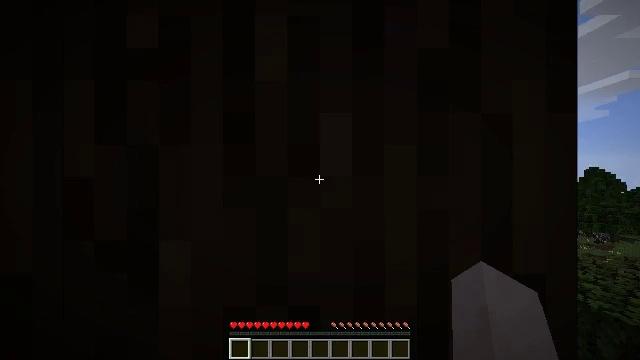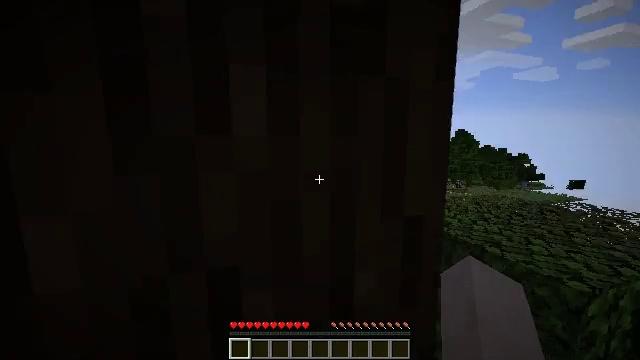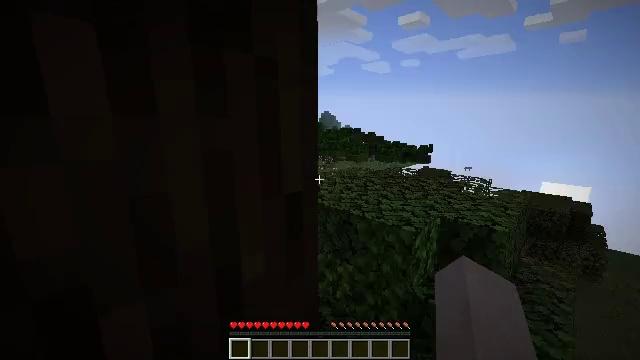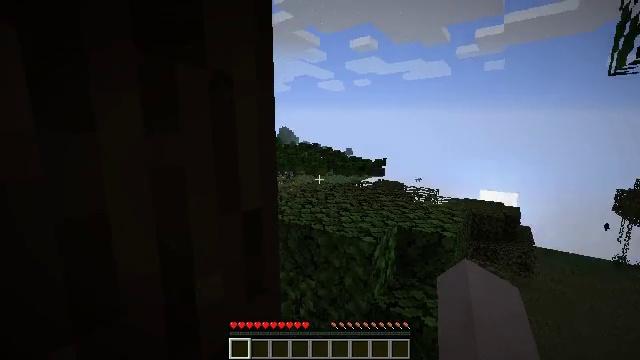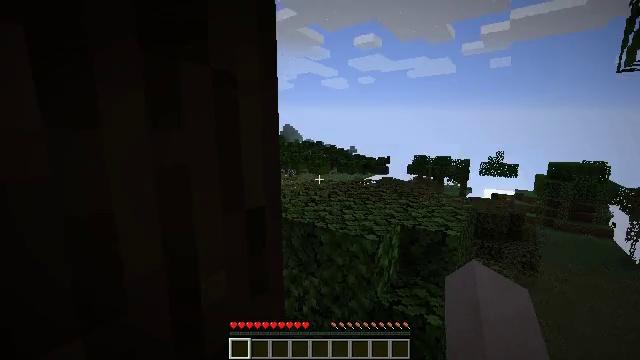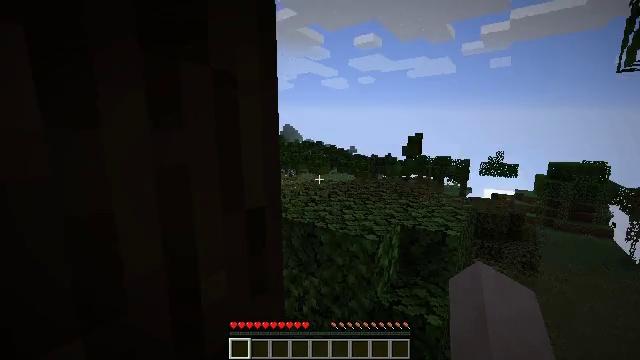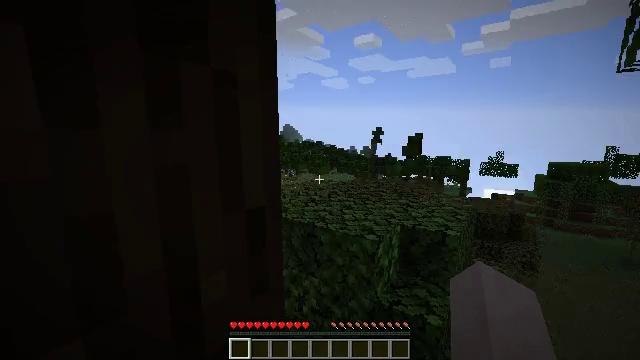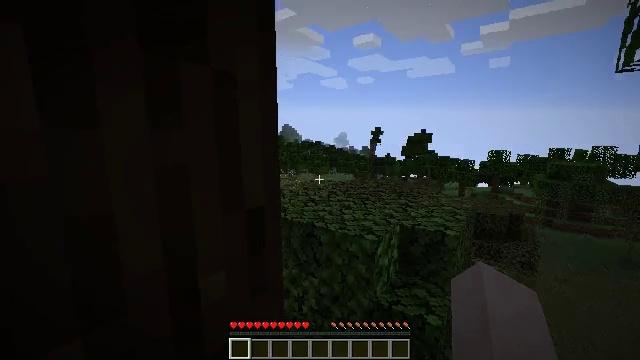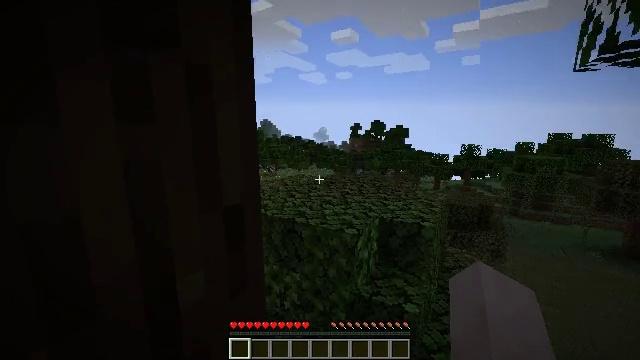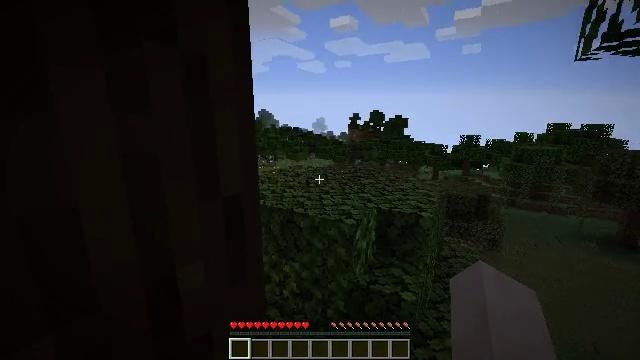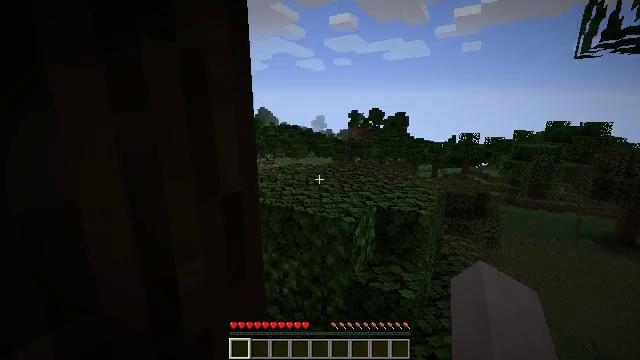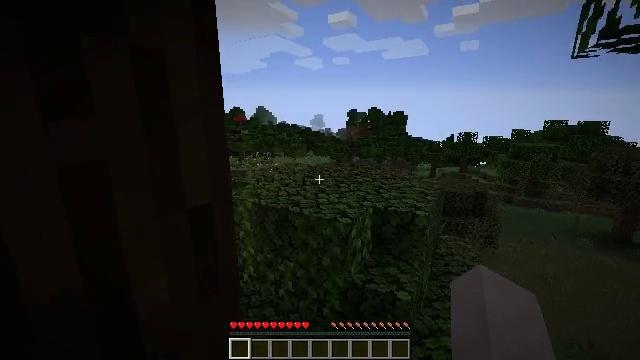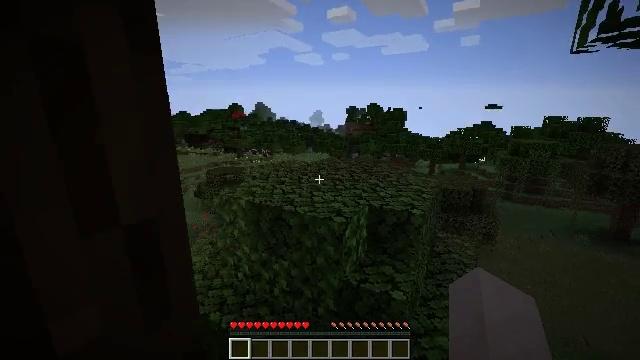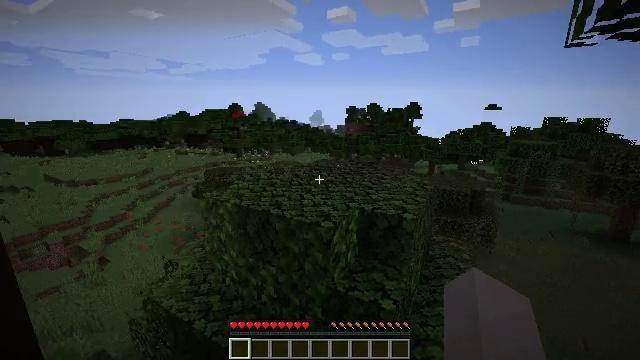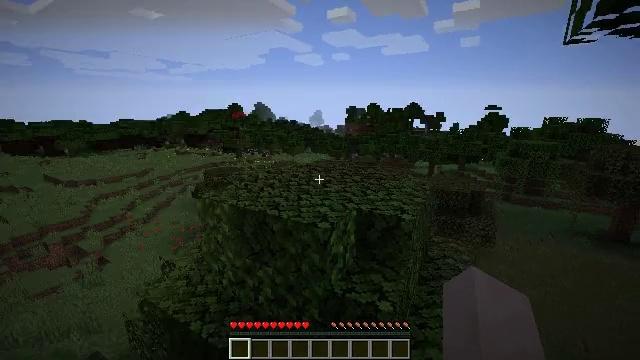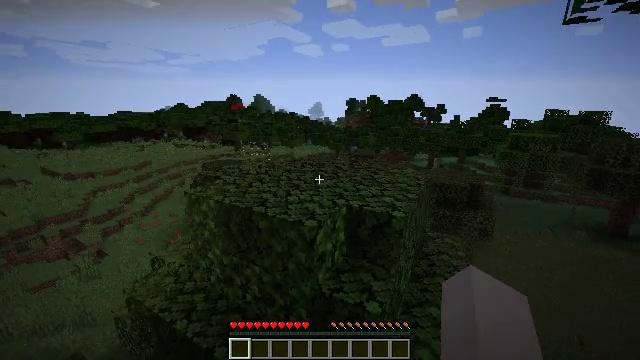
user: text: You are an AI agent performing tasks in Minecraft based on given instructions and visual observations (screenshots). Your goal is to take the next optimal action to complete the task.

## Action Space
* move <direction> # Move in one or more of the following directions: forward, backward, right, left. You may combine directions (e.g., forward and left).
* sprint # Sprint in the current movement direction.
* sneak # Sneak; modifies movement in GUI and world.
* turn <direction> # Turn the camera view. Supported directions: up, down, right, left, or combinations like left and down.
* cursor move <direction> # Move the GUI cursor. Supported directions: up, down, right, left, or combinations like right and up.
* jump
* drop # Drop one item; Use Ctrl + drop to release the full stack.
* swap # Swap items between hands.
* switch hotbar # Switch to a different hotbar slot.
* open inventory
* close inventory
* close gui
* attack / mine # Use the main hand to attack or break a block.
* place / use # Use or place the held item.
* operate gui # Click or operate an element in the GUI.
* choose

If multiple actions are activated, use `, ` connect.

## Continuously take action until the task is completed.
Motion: motion action
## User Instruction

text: Gather dark oak log for crafting.
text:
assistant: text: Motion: turn right and down, attack / mine
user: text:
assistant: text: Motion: turn right and down, attack / mine
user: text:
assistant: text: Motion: turn right and up, attack / mine
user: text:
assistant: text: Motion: attack / mine
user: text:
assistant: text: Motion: attack / mine
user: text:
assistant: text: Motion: attack / mine
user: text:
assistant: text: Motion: attack / mine
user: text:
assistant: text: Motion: turn right and down, attack / mine
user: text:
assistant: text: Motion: turn down, attack / mine
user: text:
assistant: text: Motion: attack / mine
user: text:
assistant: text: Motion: move forward and move right, attack / mine
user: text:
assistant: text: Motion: move forward and move right, attack / mine
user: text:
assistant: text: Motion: move forward and move right, attack / mine
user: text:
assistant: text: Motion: move forward and move right, attack / mine
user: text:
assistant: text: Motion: move forward and move right, turn down, attack / mine
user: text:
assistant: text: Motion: move left, turn left and down, attack / mine
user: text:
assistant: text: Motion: move left, turn left and down, attack / mine
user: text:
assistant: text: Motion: move left, turn left and down, attack / mine
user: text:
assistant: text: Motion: move left, turn left, attack / mine
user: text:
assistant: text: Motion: move left, attack / mine
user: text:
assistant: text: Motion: move left, attack / mine
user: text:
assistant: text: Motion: move left, attack / mine
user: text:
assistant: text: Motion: move left, attack / mine
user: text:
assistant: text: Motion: move left, turn left and down, attack / mine
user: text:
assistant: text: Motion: move left, turn left and down, attack / mine
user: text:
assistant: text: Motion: turn left and up, attack / mine
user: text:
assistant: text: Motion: turn left, attack / mine
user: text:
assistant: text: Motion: turn up, attack / mine
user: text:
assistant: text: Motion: turn left and up, attack / mine
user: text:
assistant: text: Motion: turn left and up, attack / mine